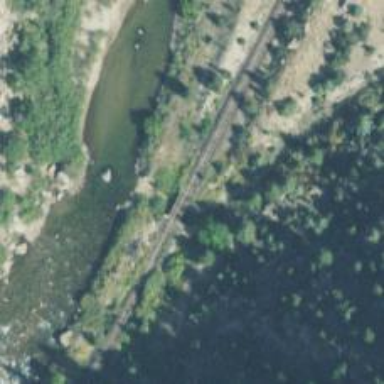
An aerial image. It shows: Disused railway bridge.